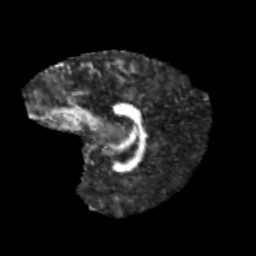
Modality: FA
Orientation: sagittal
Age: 10
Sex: male
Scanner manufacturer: siemens
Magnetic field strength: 3 T
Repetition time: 3.8 s
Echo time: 0.07 s